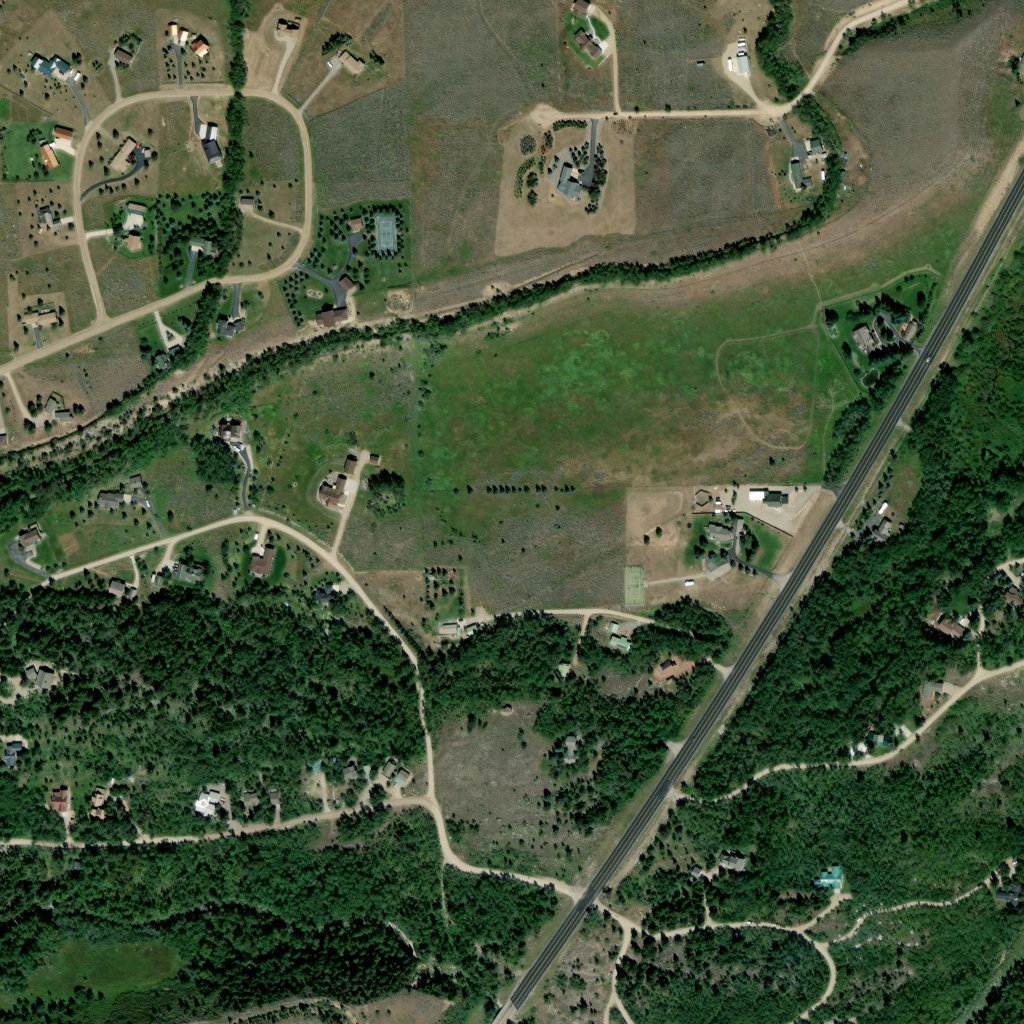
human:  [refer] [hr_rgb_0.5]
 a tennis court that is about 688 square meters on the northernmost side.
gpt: <box>[[37, 20, 38, 24, 0]]</box>